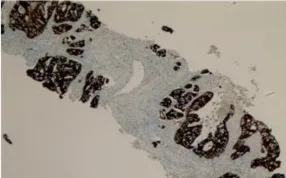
Immunohistochemical image of CK7.
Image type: pathology (immunostaining)